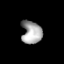
Tissue: prostate
Cell type: B cells
Senescence score: 0.7167
Nuclear area (px): 450
Mean DAPI intensity: 165.109